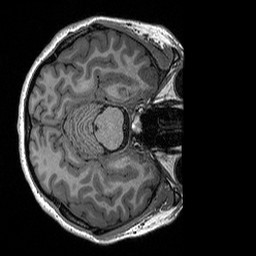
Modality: T1w
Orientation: axial
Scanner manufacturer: siemens
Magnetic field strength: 3 T
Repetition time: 2.3 s
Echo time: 0.00298 s